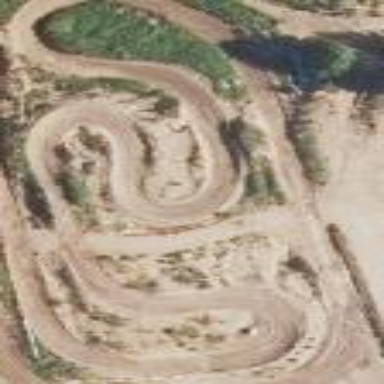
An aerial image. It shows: Motocross raceway with sandy surface.